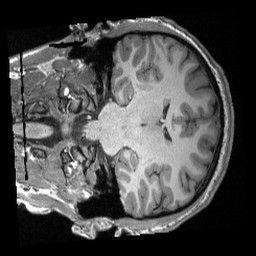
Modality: T1w
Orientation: coronal
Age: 19
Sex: male
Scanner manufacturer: siemens
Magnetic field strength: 3 T
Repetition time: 2.3 s
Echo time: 0.00308 s